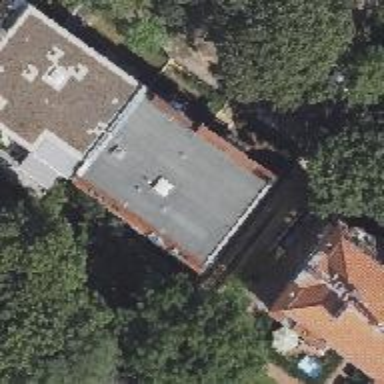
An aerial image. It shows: Unique apartment building with double saltbox roof shape.